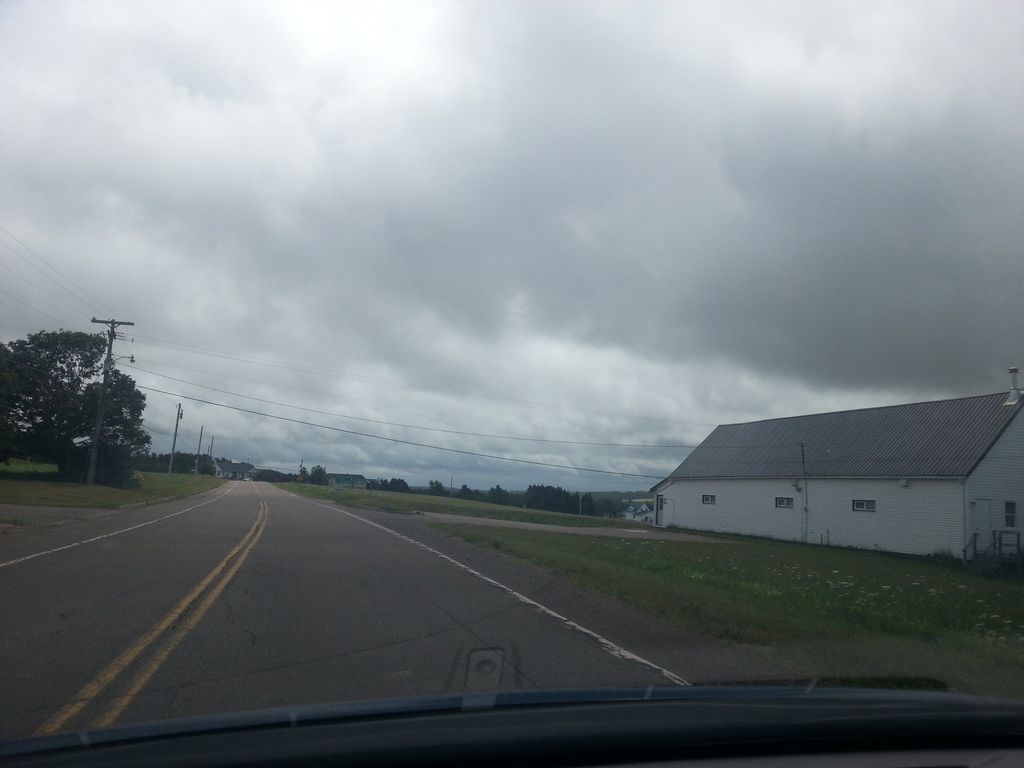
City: charlottetown